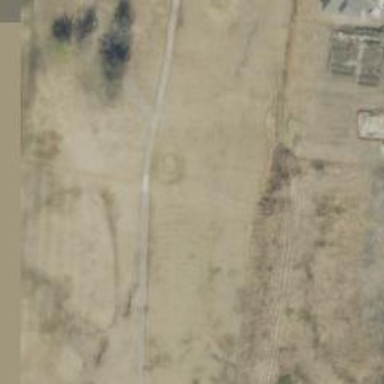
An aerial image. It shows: Path designated for golf carts.